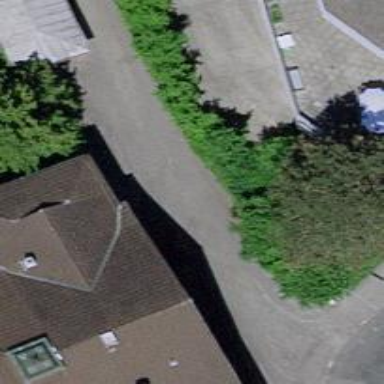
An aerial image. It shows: Retaining wall.